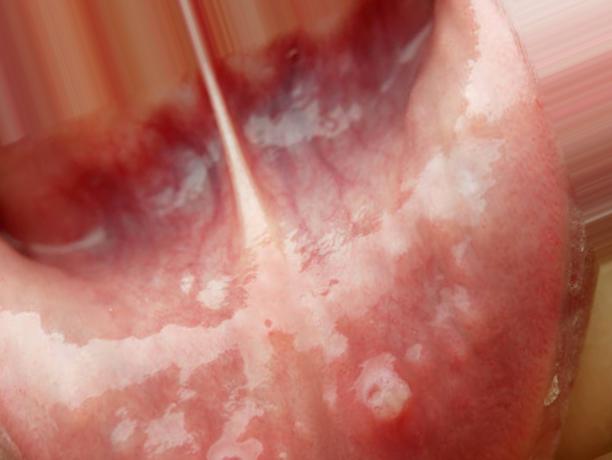
Condition: Mouth Ulcer